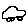
Label: car